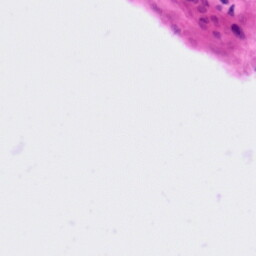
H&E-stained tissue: Tonsil